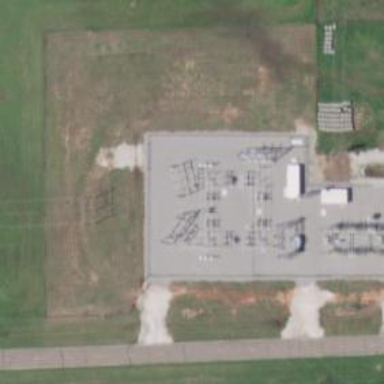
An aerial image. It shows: Distribution-level power substation.